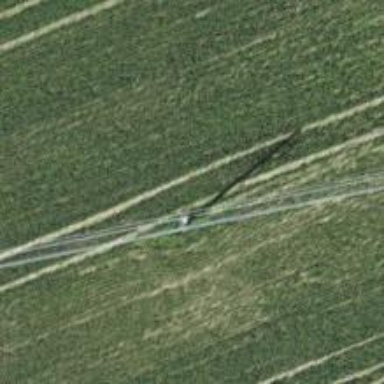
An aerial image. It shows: Power pole.